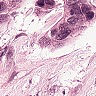
Metastatic tissue present: yes